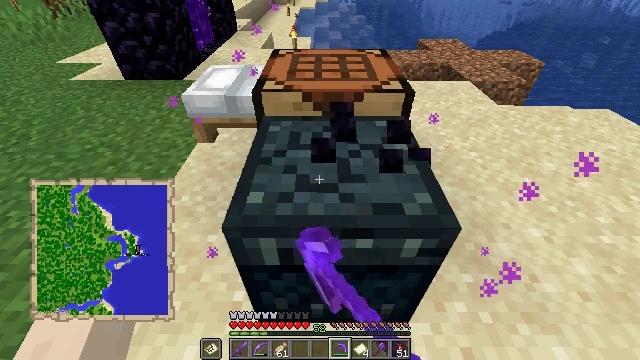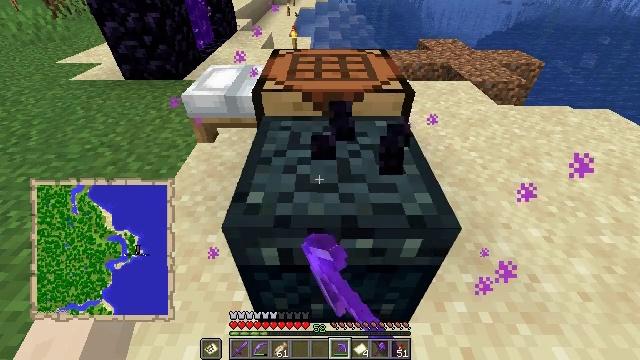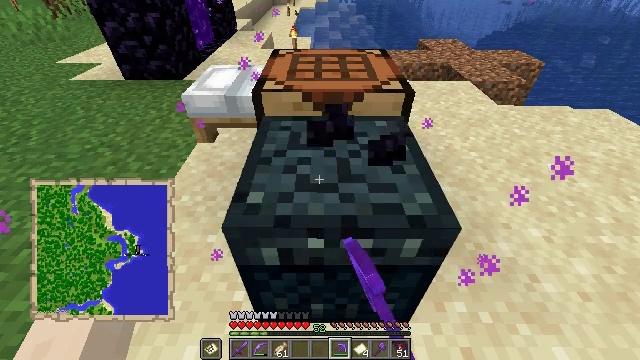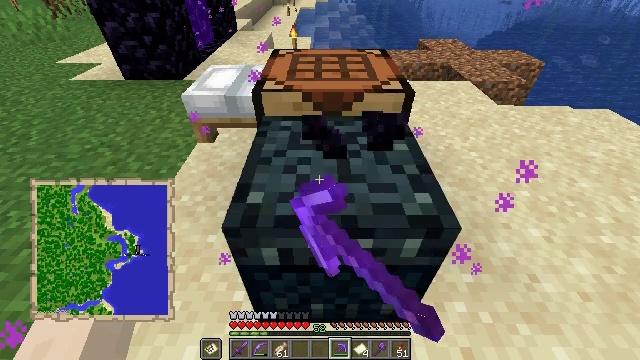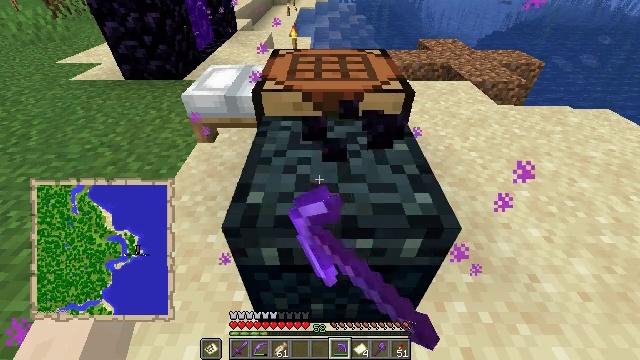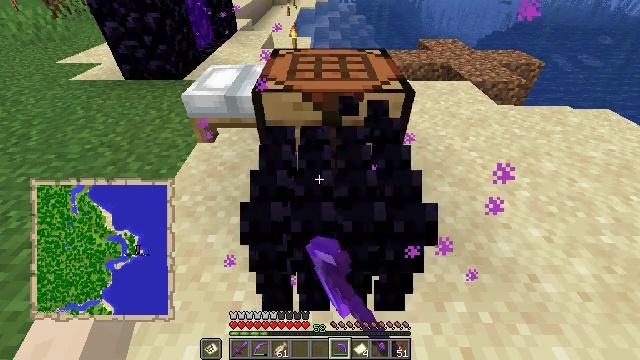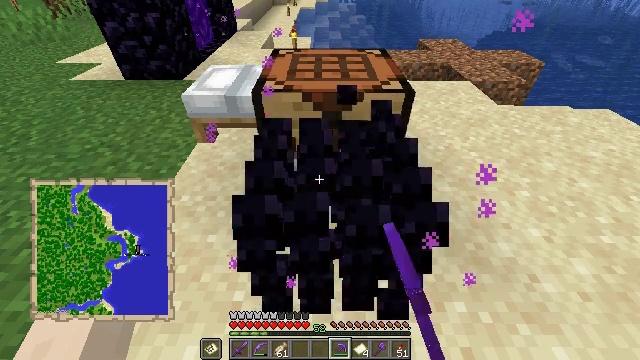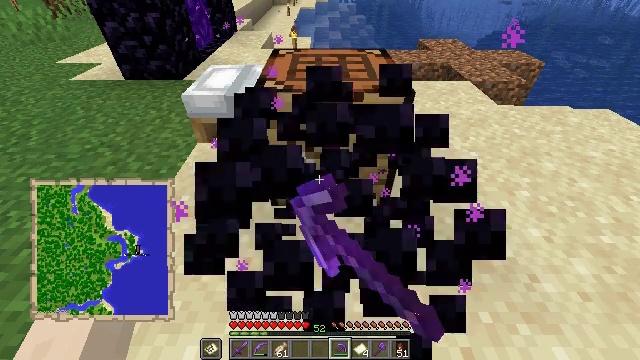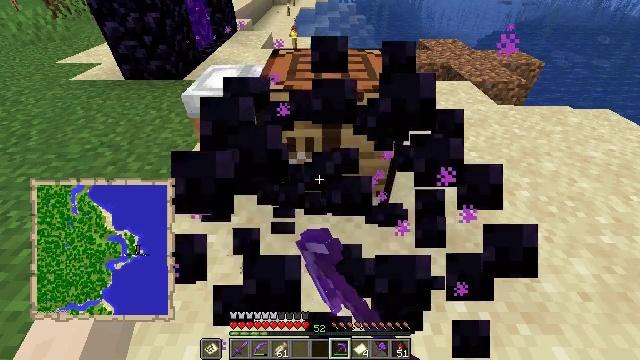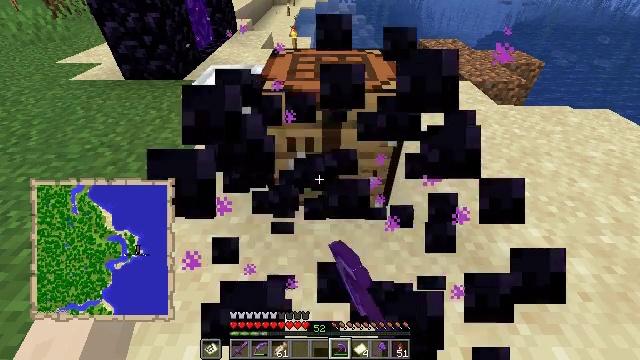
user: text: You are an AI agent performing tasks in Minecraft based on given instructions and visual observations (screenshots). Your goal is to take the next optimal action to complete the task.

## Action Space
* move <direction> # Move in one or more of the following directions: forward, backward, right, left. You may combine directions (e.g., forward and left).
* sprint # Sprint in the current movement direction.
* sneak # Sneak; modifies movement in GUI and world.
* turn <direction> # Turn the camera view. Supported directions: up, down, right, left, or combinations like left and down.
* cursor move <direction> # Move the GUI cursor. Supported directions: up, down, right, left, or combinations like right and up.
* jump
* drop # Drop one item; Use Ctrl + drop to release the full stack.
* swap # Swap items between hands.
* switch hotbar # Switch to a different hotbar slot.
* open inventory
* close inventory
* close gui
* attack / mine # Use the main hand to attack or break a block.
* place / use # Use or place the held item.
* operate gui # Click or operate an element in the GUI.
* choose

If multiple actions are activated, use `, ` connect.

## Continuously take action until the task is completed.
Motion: motion action
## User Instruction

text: Mine the ender chest.
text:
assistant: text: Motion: attack / mine
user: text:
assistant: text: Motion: attack / mine
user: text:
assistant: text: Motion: attack / mine
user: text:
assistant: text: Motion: attack / mine
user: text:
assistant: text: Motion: attack / mine
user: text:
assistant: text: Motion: attack / mine
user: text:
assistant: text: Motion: attack / mine
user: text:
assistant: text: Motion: attack / mine
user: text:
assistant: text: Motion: attack / mine
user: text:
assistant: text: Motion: attack / mine